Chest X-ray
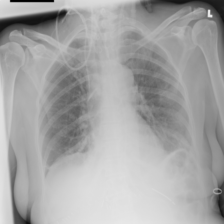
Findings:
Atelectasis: negative
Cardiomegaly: negative
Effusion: negative
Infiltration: negative
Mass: negative
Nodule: negative
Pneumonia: negative
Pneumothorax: negative
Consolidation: negative
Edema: negative
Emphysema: negative
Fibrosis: negative
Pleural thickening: negative
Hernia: negative